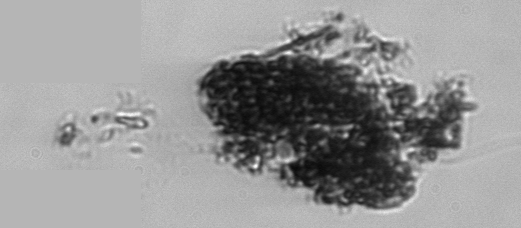
Label: detritus